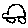
Label: car